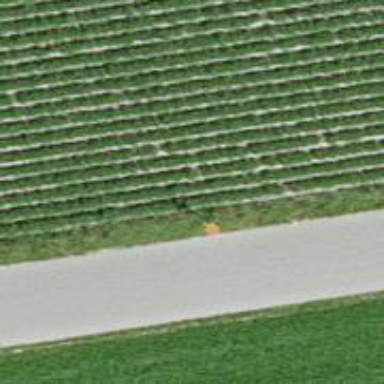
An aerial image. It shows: Pole supporting roof covering pipeline marker.